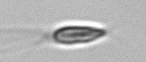
Label: Chrysochromulina